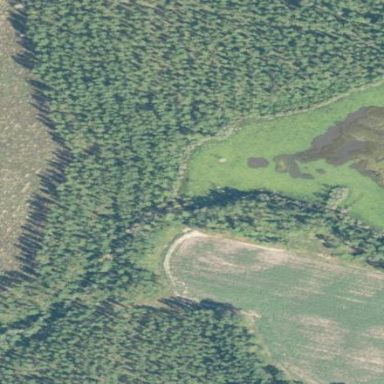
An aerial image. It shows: Swamp in wetland area.